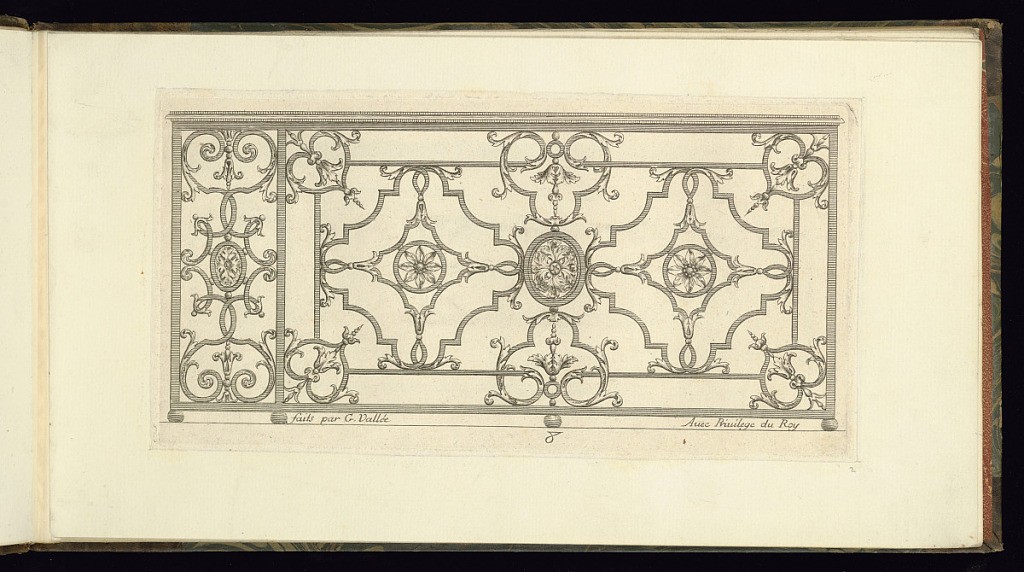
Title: Balcony Rail (Balustrade) Design
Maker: G. Vallée, French, active late 17th century
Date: late 17th–18th century
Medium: Etching and engraving on paper
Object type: Print
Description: Design for a wrought-iron ornamental balcony rail (balustrade) featuring strapwork, scrolling bands, scrolling leaves, acanthus leaves, flowers, and rosettes. The plate is signed and numbered.